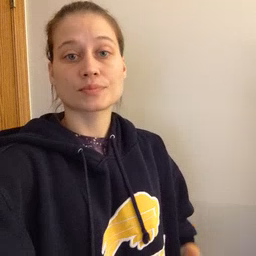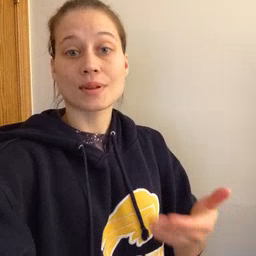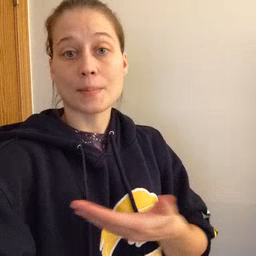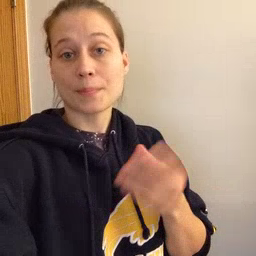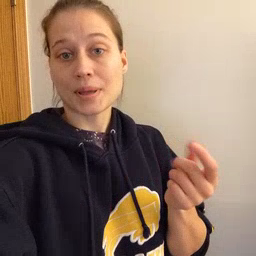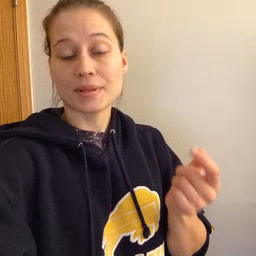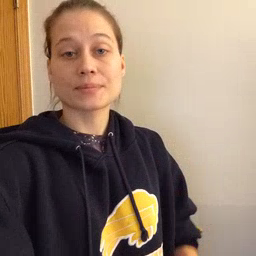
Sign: puppy